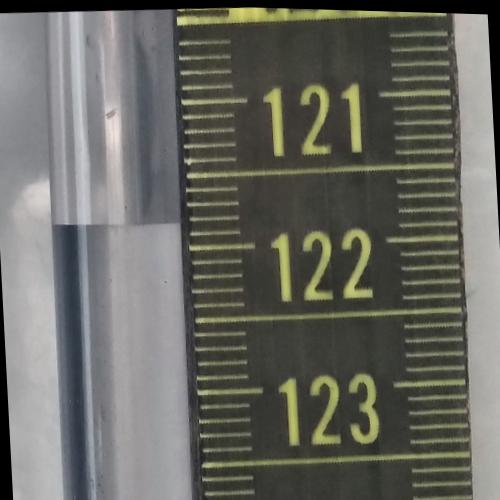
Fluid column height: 121.8 cm